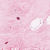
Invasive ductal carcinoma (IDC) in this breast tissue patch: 0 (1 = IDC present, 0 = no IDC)